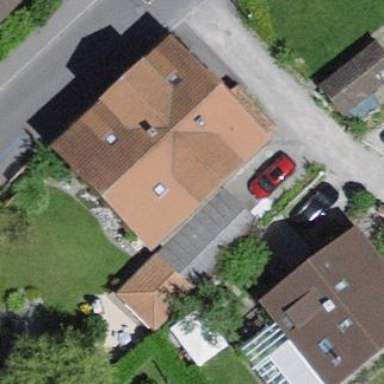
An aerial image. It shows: Garage.